Question: Is there a way to make one column distinct? I have a query that takes the first two columns and sums them together for the third column. In row 2 we have 2+1=3; then in row 4 we have 1+2=3. Is there a way to put a restriction/constraint on my statement so that I can eliminate those rows?
This is what I have so far:
'''
SELECT TableA.n AS ColumnA, TableB.n AS ColumnB, (TableA.n + TableB.n) as [Sum]
FROM MyTable AS TableA CROSS JOIN MyTable AS TableB
WHERE TableA.n <= 3 AND TableB.n <= 3
'''
I thought perhaps I could do this but it doesn't work: 'distinct (TableA.n + TableB.n) as [Sum]'

Using Microsoft Sql Server
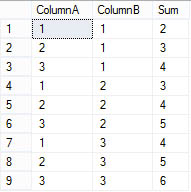
Answer: If I understand correctly, you can require that 'columnA < columnB':
'''
SELECT TableA.n AS ColumnA, TableB.n AS ColumnB, (TableA.n + TableB.n) as [Sum]
FROM MyTable AS TableA CROSS JOIN
MyTable AS TableB
WHERE TableA.n < TableB.n AND
TableA.n <= 3 AND TableB.n <= 3 ;
'''